Field crop: tomato
Growth stage: 1
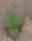
Species: solanum